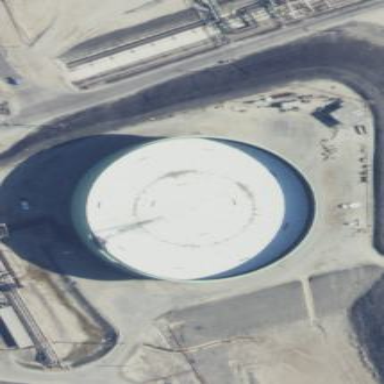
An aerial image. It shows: Building with storage tank.